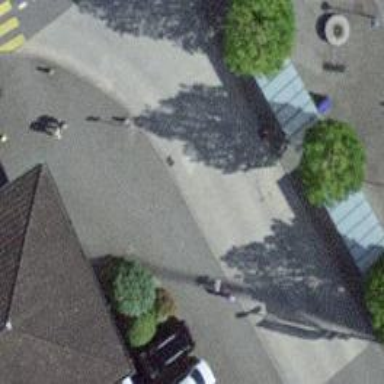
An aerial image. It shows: Bus stop with stop position for public transport.